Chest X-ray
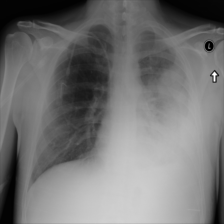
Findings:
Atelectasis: negative
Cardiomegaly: negative
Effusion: negative
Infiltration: positive
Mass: negative
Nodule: negative
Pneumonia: negative
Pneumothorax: negative
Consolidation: negative
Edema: negative
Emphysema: negative
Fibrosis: negative
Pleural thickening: negative
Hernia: negative